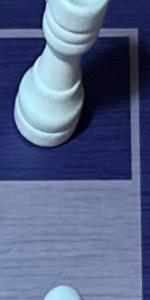
Label: Empty